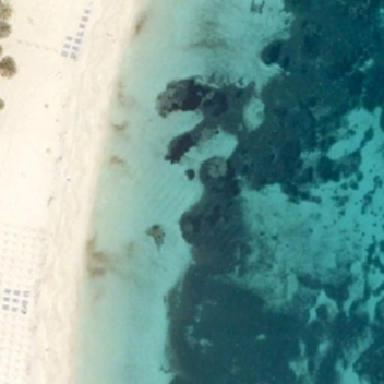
On the yellow beach where the shallow green and dark blue seas meet cars are in a row .